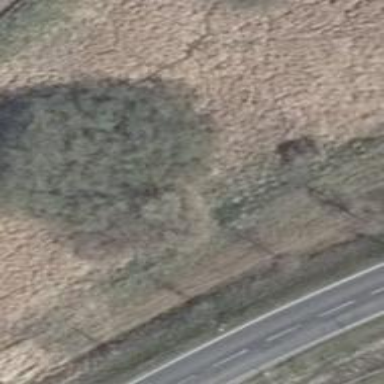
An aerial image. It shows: Patch of scrub vegetation.